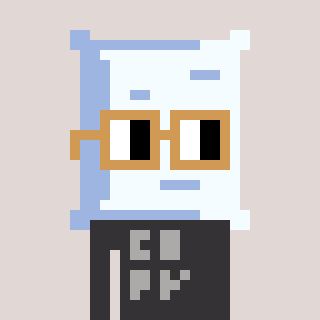
a pixel art character with square brown glasses, a pillow-shaped head and a grayscale-colored body on a warm background